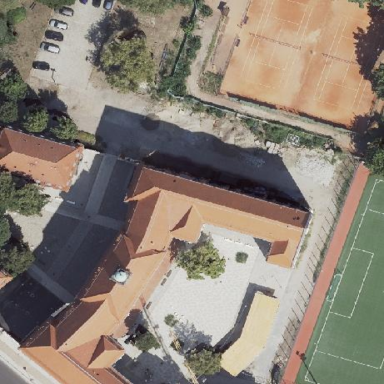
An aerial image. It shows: School.